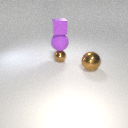
large brown metal sphere in front of small brown metal sphere